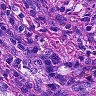
Metastatic tissue present: no